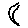
Label: moon